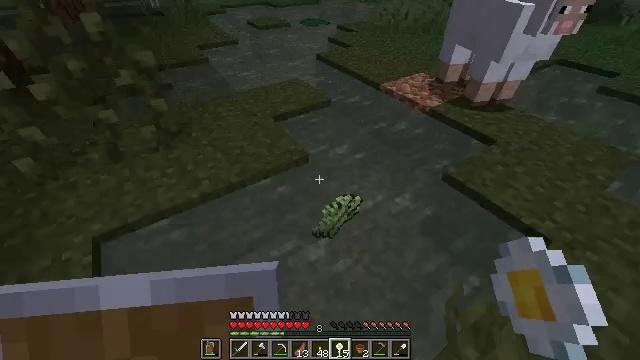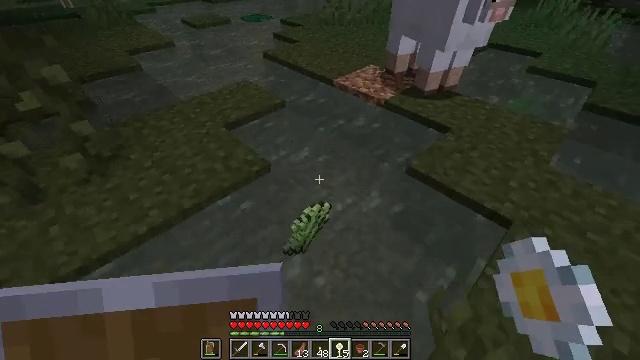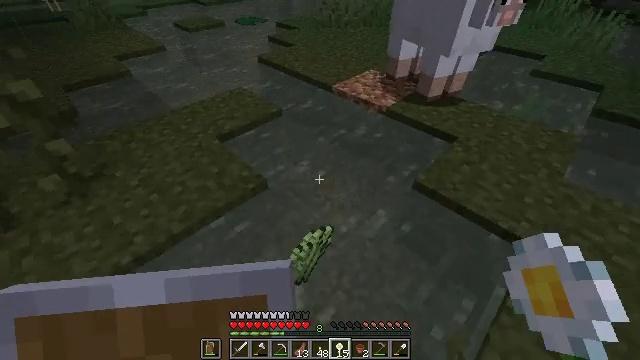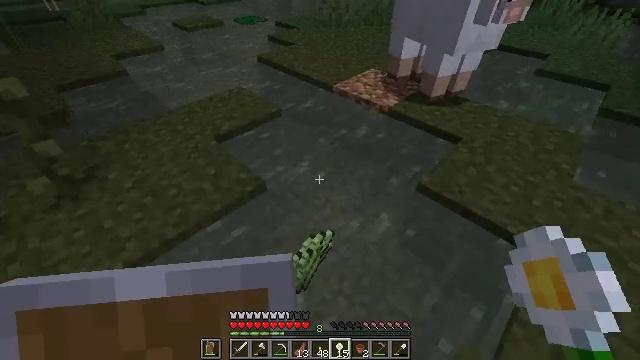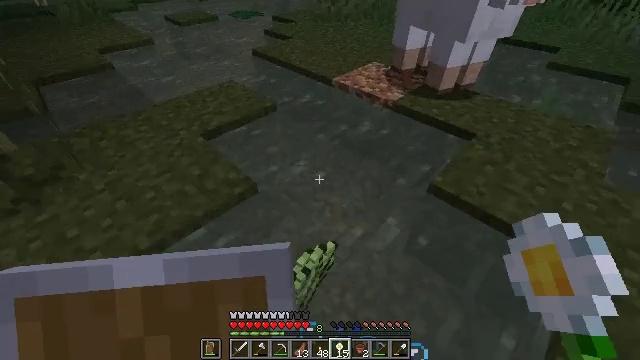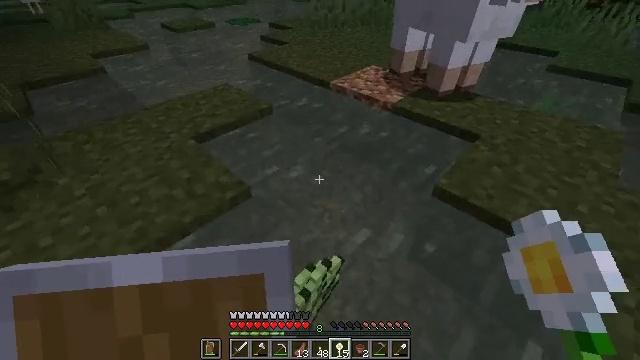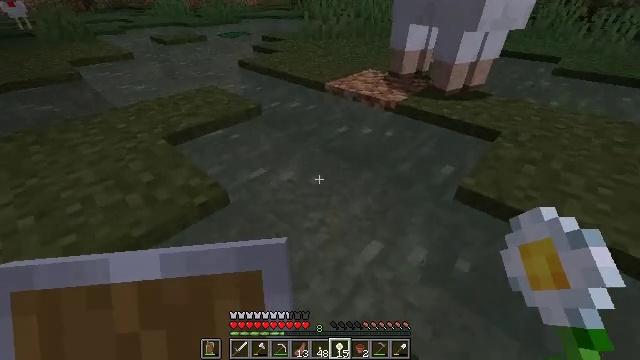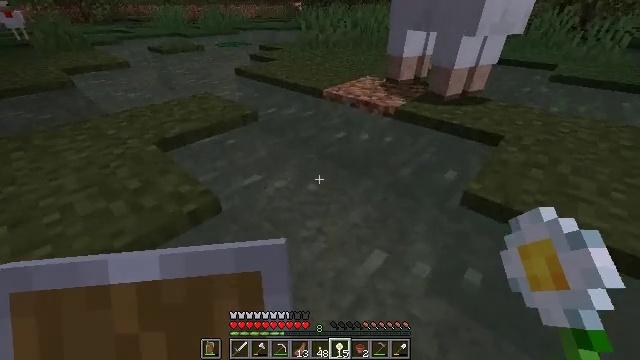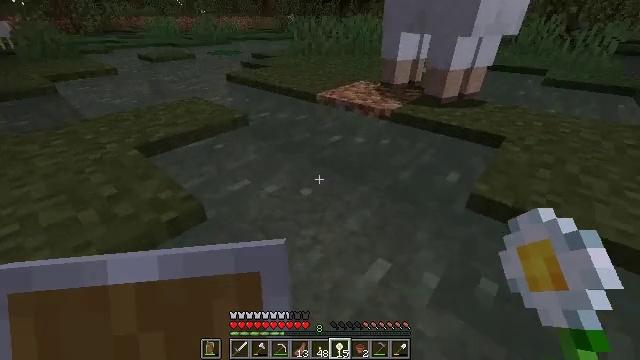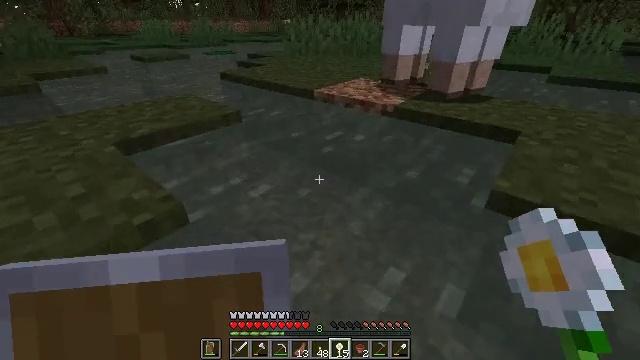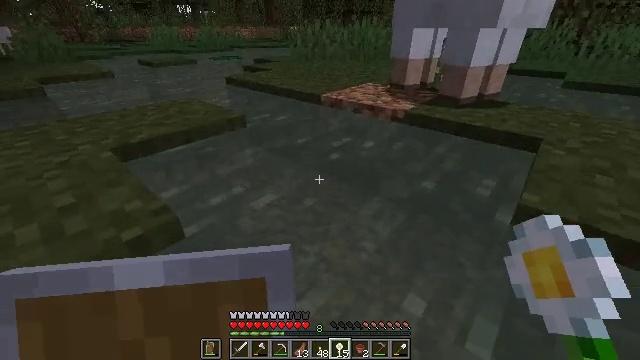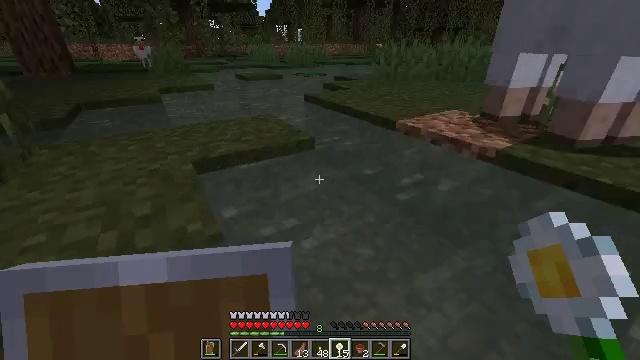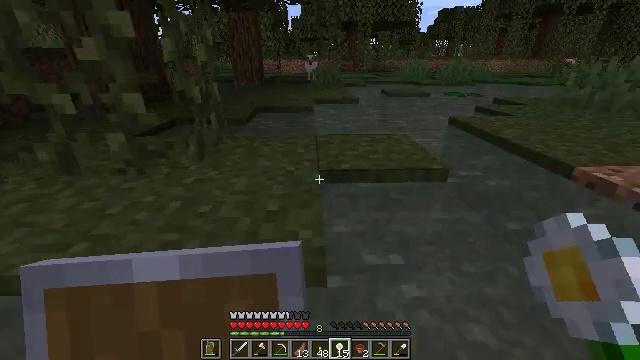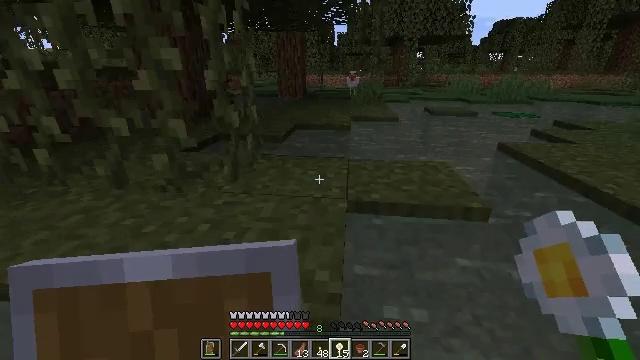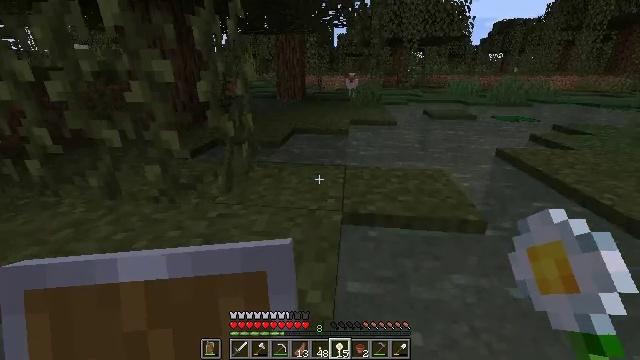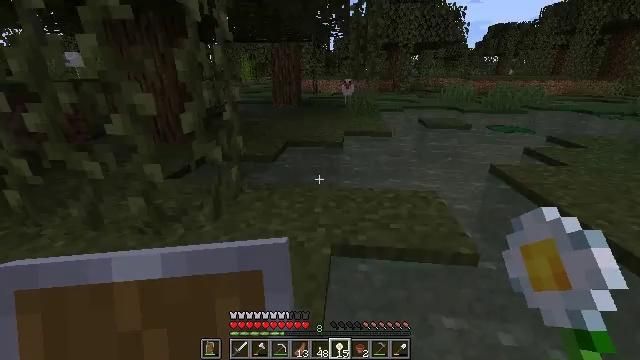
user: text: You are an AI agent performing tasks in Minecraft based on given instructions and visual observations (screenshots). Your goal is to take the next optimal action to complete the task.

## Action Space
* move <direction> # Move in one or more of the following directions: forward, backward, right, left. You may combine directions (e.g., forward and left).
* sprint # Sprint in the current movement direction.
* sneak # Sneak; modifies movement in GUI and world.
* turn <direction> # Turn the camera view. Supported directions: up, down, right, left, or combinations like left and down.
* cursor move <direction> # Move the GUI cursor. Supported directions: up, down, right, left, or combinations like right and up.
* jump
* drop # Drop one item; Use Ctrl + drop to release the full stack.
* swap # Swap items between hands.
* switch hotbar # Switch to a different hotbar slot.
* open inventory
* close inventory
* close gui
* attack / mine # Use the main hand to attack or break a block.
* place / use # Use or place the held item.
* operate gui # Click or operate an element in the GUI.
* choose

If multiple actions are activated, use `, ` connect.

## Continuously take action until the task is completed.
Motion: motion action
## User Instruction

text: Break the lily pad.
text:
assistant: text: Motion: move forward, turn right and down
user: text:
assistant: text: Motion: move forward
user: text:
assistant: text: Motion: move forward
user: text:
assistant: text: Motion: move forward
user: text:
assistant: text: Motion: move forward, turn up
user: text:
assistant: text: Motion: move forward, turn right and up
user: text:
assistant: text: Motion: move forward, turn up
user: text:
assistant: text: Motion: move forward, turn right and up
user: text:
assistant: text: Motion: move forward
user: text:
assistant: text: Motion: move forward, turn left and up, jump
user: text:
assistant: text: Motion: move forward, turn left and up, jump
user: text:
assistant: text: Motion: move forward, turn left and up, jump
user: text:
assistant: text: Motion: move forward, turn left and up, jump
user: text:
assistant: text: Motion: move forward, jump
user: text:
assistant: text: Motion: move forward, jump
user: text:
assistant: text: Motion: move forward, jump
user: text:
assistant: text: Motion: move forward, jump
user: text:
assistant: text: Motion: move forward, jump
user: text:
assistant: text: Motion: move forward, jump
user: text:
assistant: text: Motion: move forward, jump
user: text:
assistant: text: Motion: move forward, jump
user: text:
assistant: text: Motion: move forward, turn right, jump
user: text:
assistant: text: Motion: move forward, turn right
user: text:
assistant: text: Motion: move forward, turn right
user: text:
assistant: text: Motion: move forward, turn right
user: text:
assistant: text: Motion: move forward, turn right
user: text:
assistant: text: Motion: move forward, turn right
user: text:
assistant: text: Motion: move forward
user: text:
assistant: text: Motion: move forward, sprint
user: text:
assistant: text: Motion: move forward, sprint, turn right